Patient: sex F, age 75
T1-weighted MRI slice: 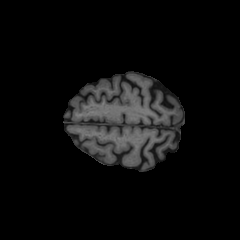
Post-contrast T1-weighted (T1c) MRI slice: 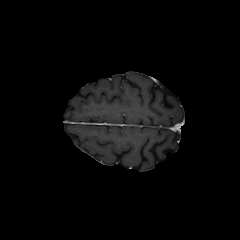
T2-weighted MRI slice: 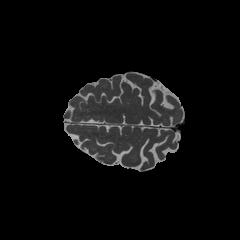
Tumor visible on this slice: no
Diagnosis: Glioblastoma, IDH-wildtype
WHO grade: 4